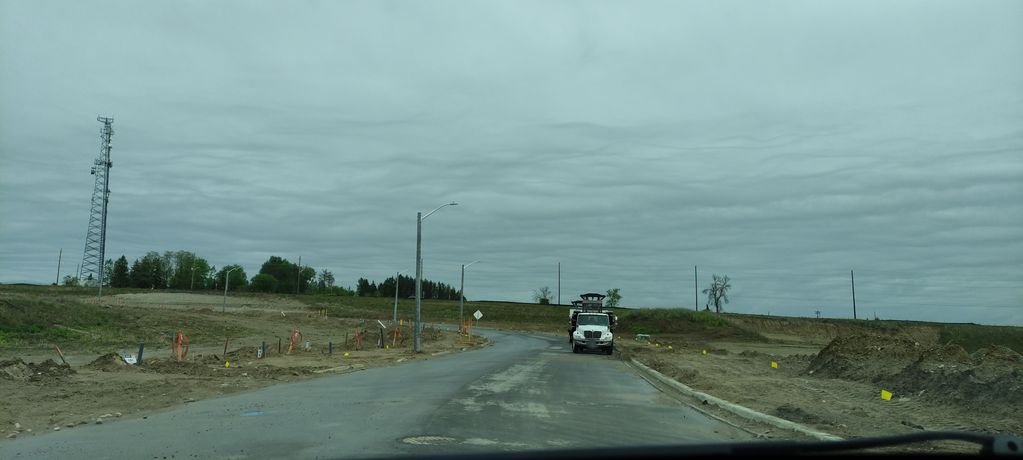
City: kitchener-waterloo